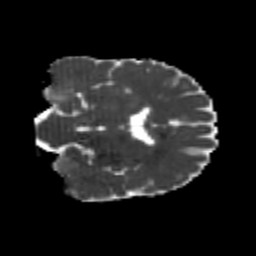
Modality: MD
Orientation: coronal
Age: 24
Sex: male
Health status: healthy
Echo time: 0.074 s